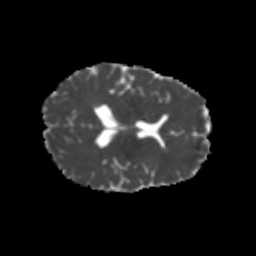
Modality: MD
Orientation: axial
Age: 22
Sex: female
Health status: healthy
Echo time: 0.074 s